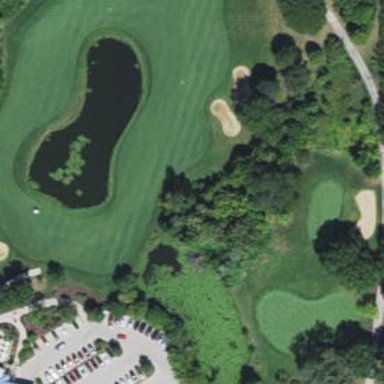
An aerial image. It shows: Water hazard on golf course.